Question: When i add QPushButton on my form, i get this:

You can see ugly text selection (into the button). How can i remove it?
Here is my CSS of this button:
'''
enterButton->setStyleSheet("QPushButton { padding: 6px; background: #369; color: white; font-size: 13px; border: 0; border-radius: 3px; } QPushButton:hover { background: #47a; } QPushButton:pressed { background: #58b; }");
'''
Thanks!
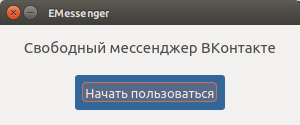
Answer: I don't have 'Ubuntu' installed right now but I think 'outline: 0px' should work:
'''
enterButton->setStyleSheet("QPushButton { padding: 6px; background: #369; color: white; font-size: 13px; border: 0; border-radius: 3px; outline: 0px; } QPushButton:hover { background: #47a; } QPushButton:pressed { background: #58b; }");
'''
Try it and come back with a feedback.